Question: I try to display an image using a 'JLabel'. This is my project navigator:

From 'SettingsDialog.java' I want to display an image using following code:
'''
String path = "/images/sidebar-icon-48.png";
File file = new File(path);
Image image;
try {
image = ImageIO.read(file);
JLabel label = new JLabel(new ImageIcon(image));
header.add(label); // header is a JPanel
} catch (IOException e) {
// TODO Auto-generated catch block
e.printStackTrace();
}
'''
The code throws an exception:
Is the path of the image is wrong?
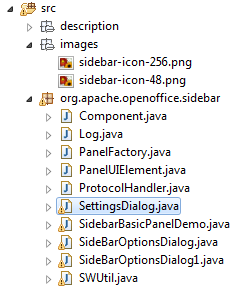
Answer: Don't read from a file, read from the class path
'''
image = ImageIO.read(getClass().getResource(path));
-or-
image = ImageIO.read(MyClass.class.getResource(path));
'''
When you use a 'File' object, you're telling the program to read from the file system, which will make your path invalid. The path you are using correct though, when reading from the class path, as you be doing.
See the wiki on <URL>
---
Test Run

'''
package org.apache.openoffice.sidebar;
import javax.swing.*;
public class SomeClass {
public SomeClass() {
ImageIcon icon = new ImageIcon(
SomeClass.class.getResource("/images/sidebar-icon-48.png"));
JLabel label = new JLabel(icon);
JFrame frame = new JFrame("Test");
frame.add(label);
frame.setDefaultCloseOperation(JFrame.EXIT_ON_CLOSE);
frame.pack();
frame.setLocationByPlatform(true);
frame.setVisible(true);
}
public static void main(String[] args) {
SwingUtilities.invokeLater(new Runnable(){
public void run() {
new SomeClass();
}
});
}
}
'''